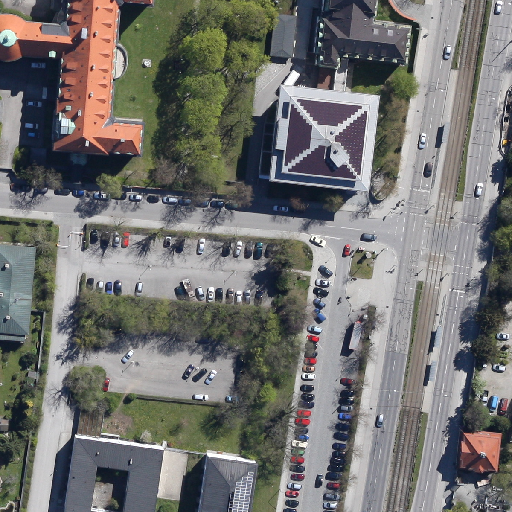
Referring expression: vehicle